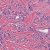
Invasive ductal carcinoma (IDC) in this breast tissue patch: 1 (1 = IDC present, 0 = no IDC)